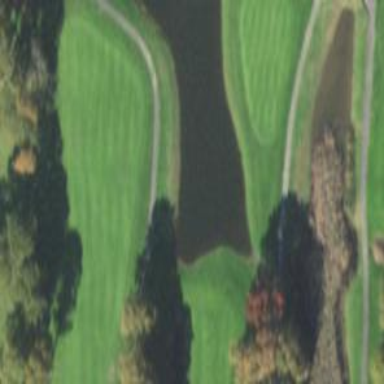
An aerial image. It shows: Water hazard on golf course. The hazard is natural water feature.